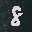
Label: 8